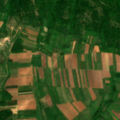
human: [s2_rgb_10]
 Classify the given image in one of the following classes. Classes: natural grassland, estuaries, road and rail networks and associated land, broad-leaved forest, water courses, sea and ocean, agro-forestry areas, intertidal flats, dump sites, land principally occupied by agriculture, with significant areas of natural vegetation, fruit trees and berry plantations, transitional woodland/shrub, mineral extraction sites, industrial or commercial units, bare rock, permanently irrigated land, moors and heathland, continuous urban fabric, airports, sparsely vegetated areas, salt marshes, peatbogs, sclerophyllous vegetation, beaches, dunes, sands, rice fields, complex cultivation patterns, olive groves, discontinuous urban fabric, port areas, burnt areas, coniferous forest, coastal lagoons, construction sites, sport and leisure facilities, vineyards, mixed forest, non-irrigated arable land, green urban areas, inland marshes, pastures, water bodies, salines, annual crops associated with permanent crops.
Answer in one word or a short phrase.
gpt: non-irrigated arable land, land principally occupied by agriculture, with significant areas of natural vegetation, broad-leaved forest